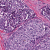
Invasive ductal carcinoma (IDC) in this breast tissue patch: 0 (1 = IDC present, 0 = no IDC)